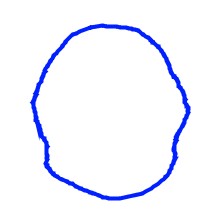
Shape: circle